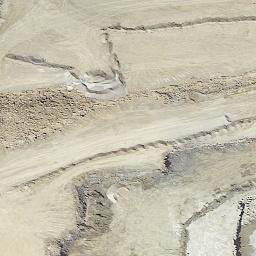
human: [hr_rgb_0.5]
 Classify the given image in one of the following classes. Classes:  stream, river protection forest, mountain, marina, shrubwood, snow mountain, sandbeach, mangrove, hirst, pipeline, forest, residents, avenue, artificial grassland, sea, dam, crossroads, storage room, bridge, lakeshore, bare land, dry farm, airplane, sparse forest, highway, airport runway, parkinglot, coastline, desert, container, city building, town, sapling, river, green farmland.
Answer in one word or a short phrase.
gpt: bare land